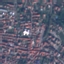
Land use / land cover class: Residential